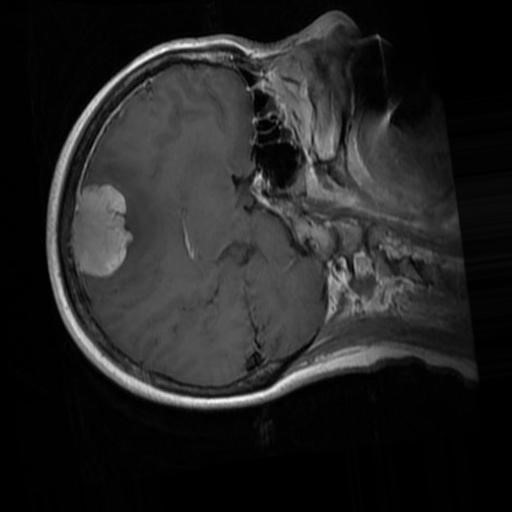
Label: brain_menin